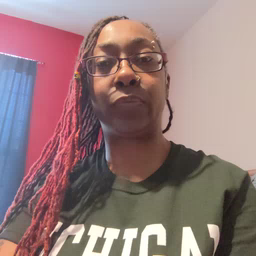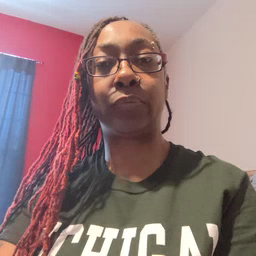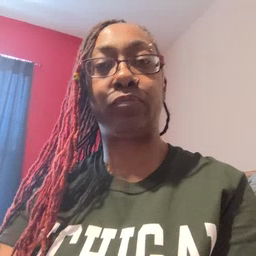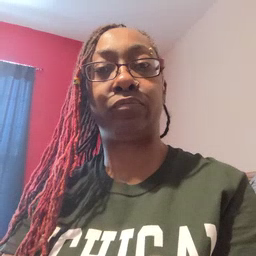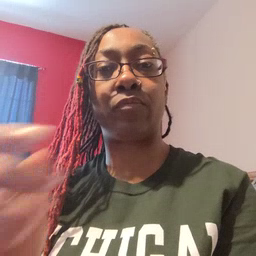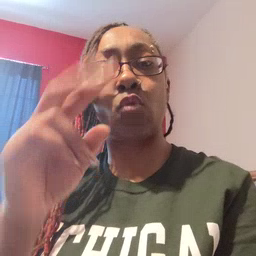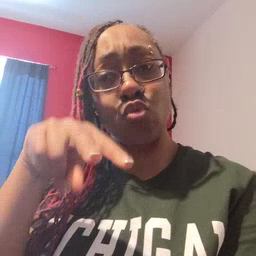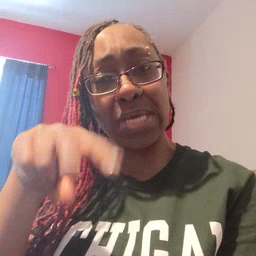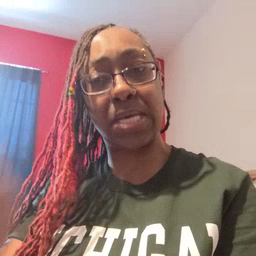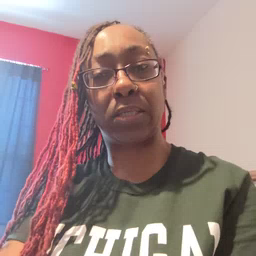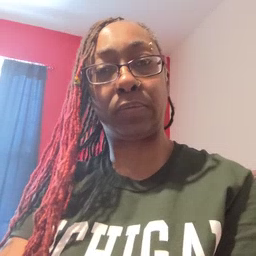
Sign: read